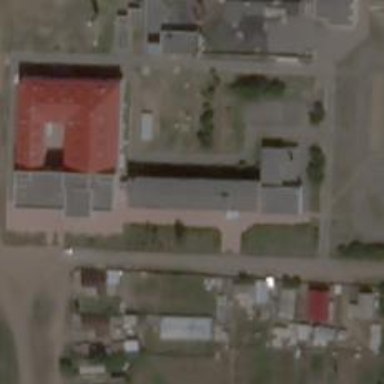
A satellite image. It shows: School.